Field crop: maize
Growth stage: 2
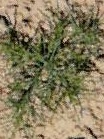
Species: salsola